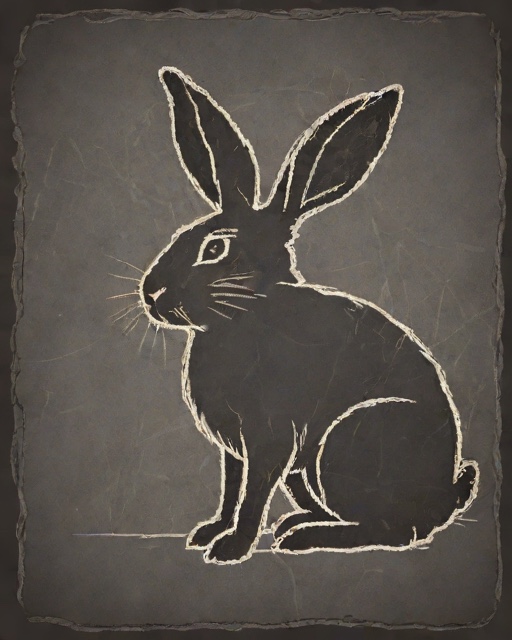
Category: Pets